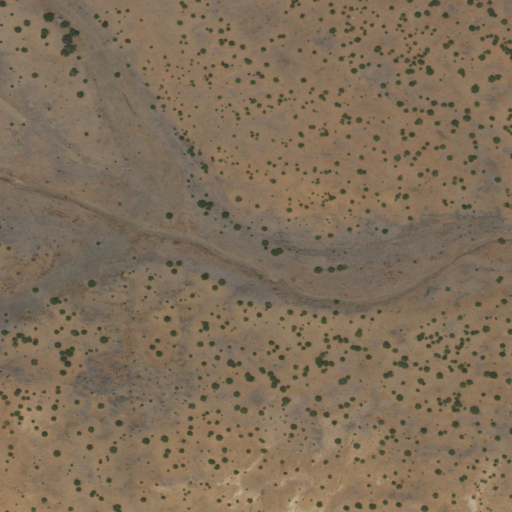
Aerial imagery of valley in New Mexico named Cañon del Pino containing shrub and grassland